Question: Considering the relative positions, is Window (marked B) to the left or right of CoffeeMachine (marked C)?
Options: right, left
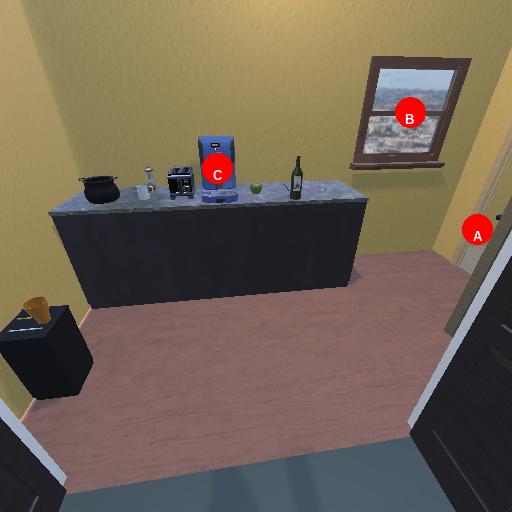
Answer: right